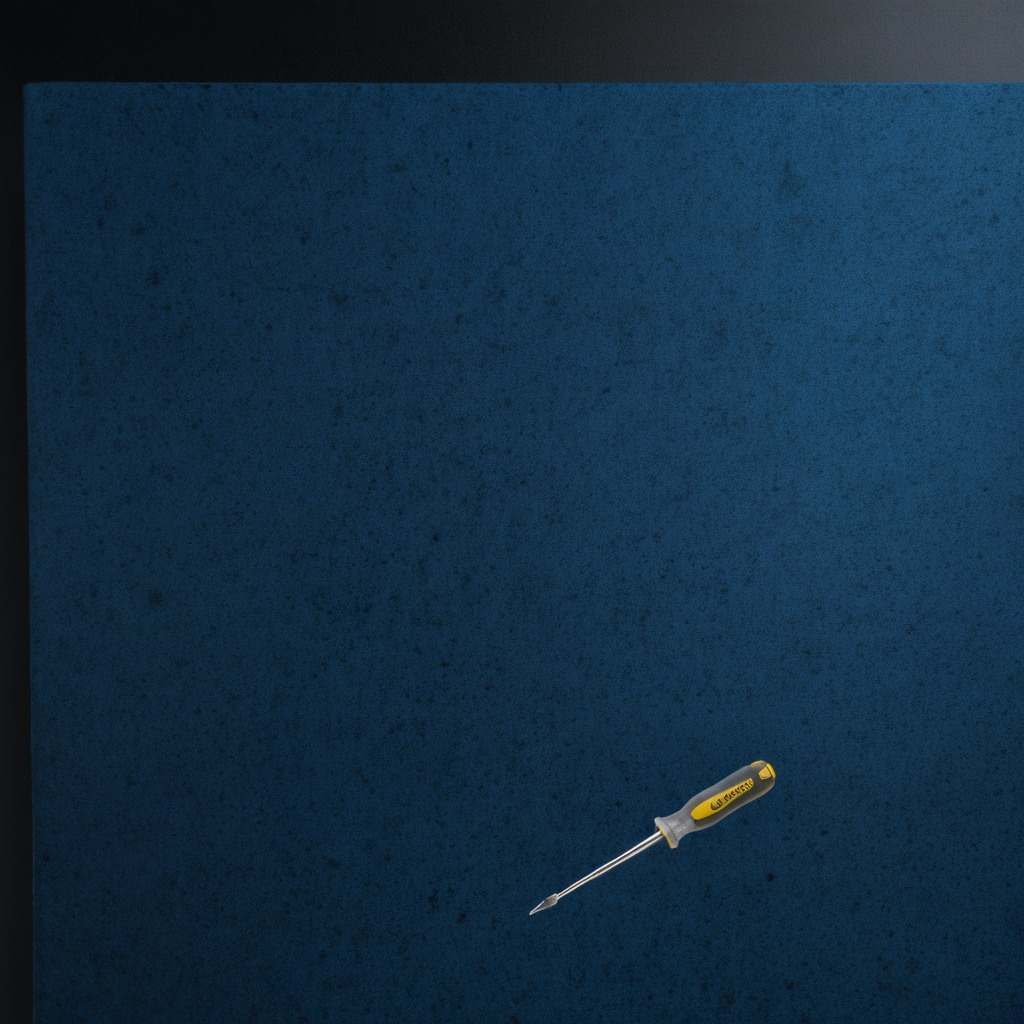
A screwdriver is lying on a clean granite tabletop covered with a blue rubber mat inside a workshop at night.